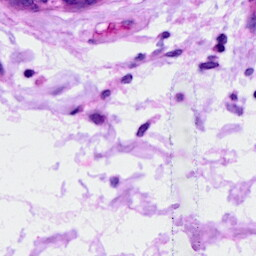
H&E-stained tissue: Ovarian